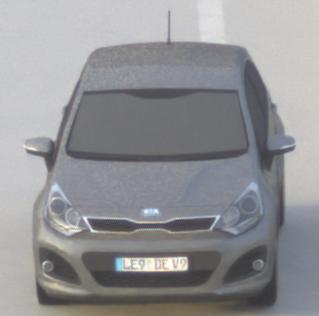
Make: KIA
Model: Rio 1.2
Detailed model: Rio (UB)
Model produced from: 2011/09
Model produced until: 2015/01
Doors: 3
Color: gray
Road condition: dry road
Daytime: sunrise or sunset
Contrast: low contrast